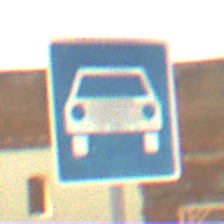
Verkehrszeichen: Kraftfahrstrasse
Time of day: Midday
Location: Outdoor (Suburban)
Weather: PartlyCloudy
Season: NotSpecified
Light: Natural